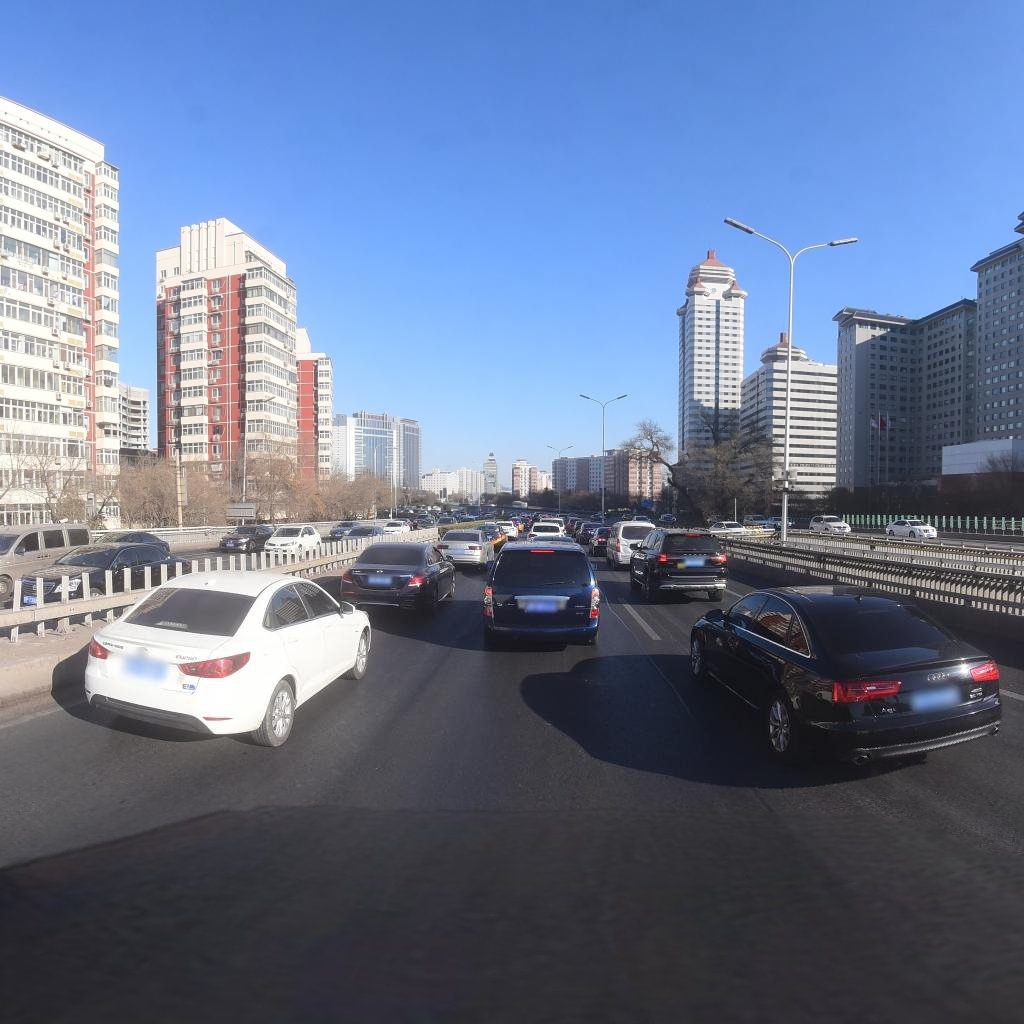
Region: Xicheng
Road damage annotations: longitudinal patch